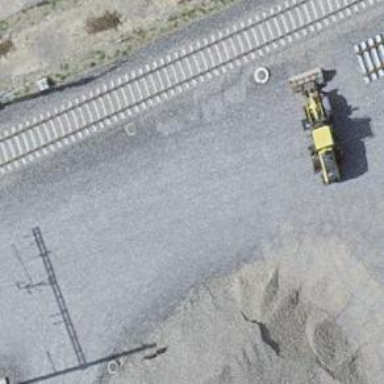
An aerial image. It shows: Railway signal.